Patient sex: F
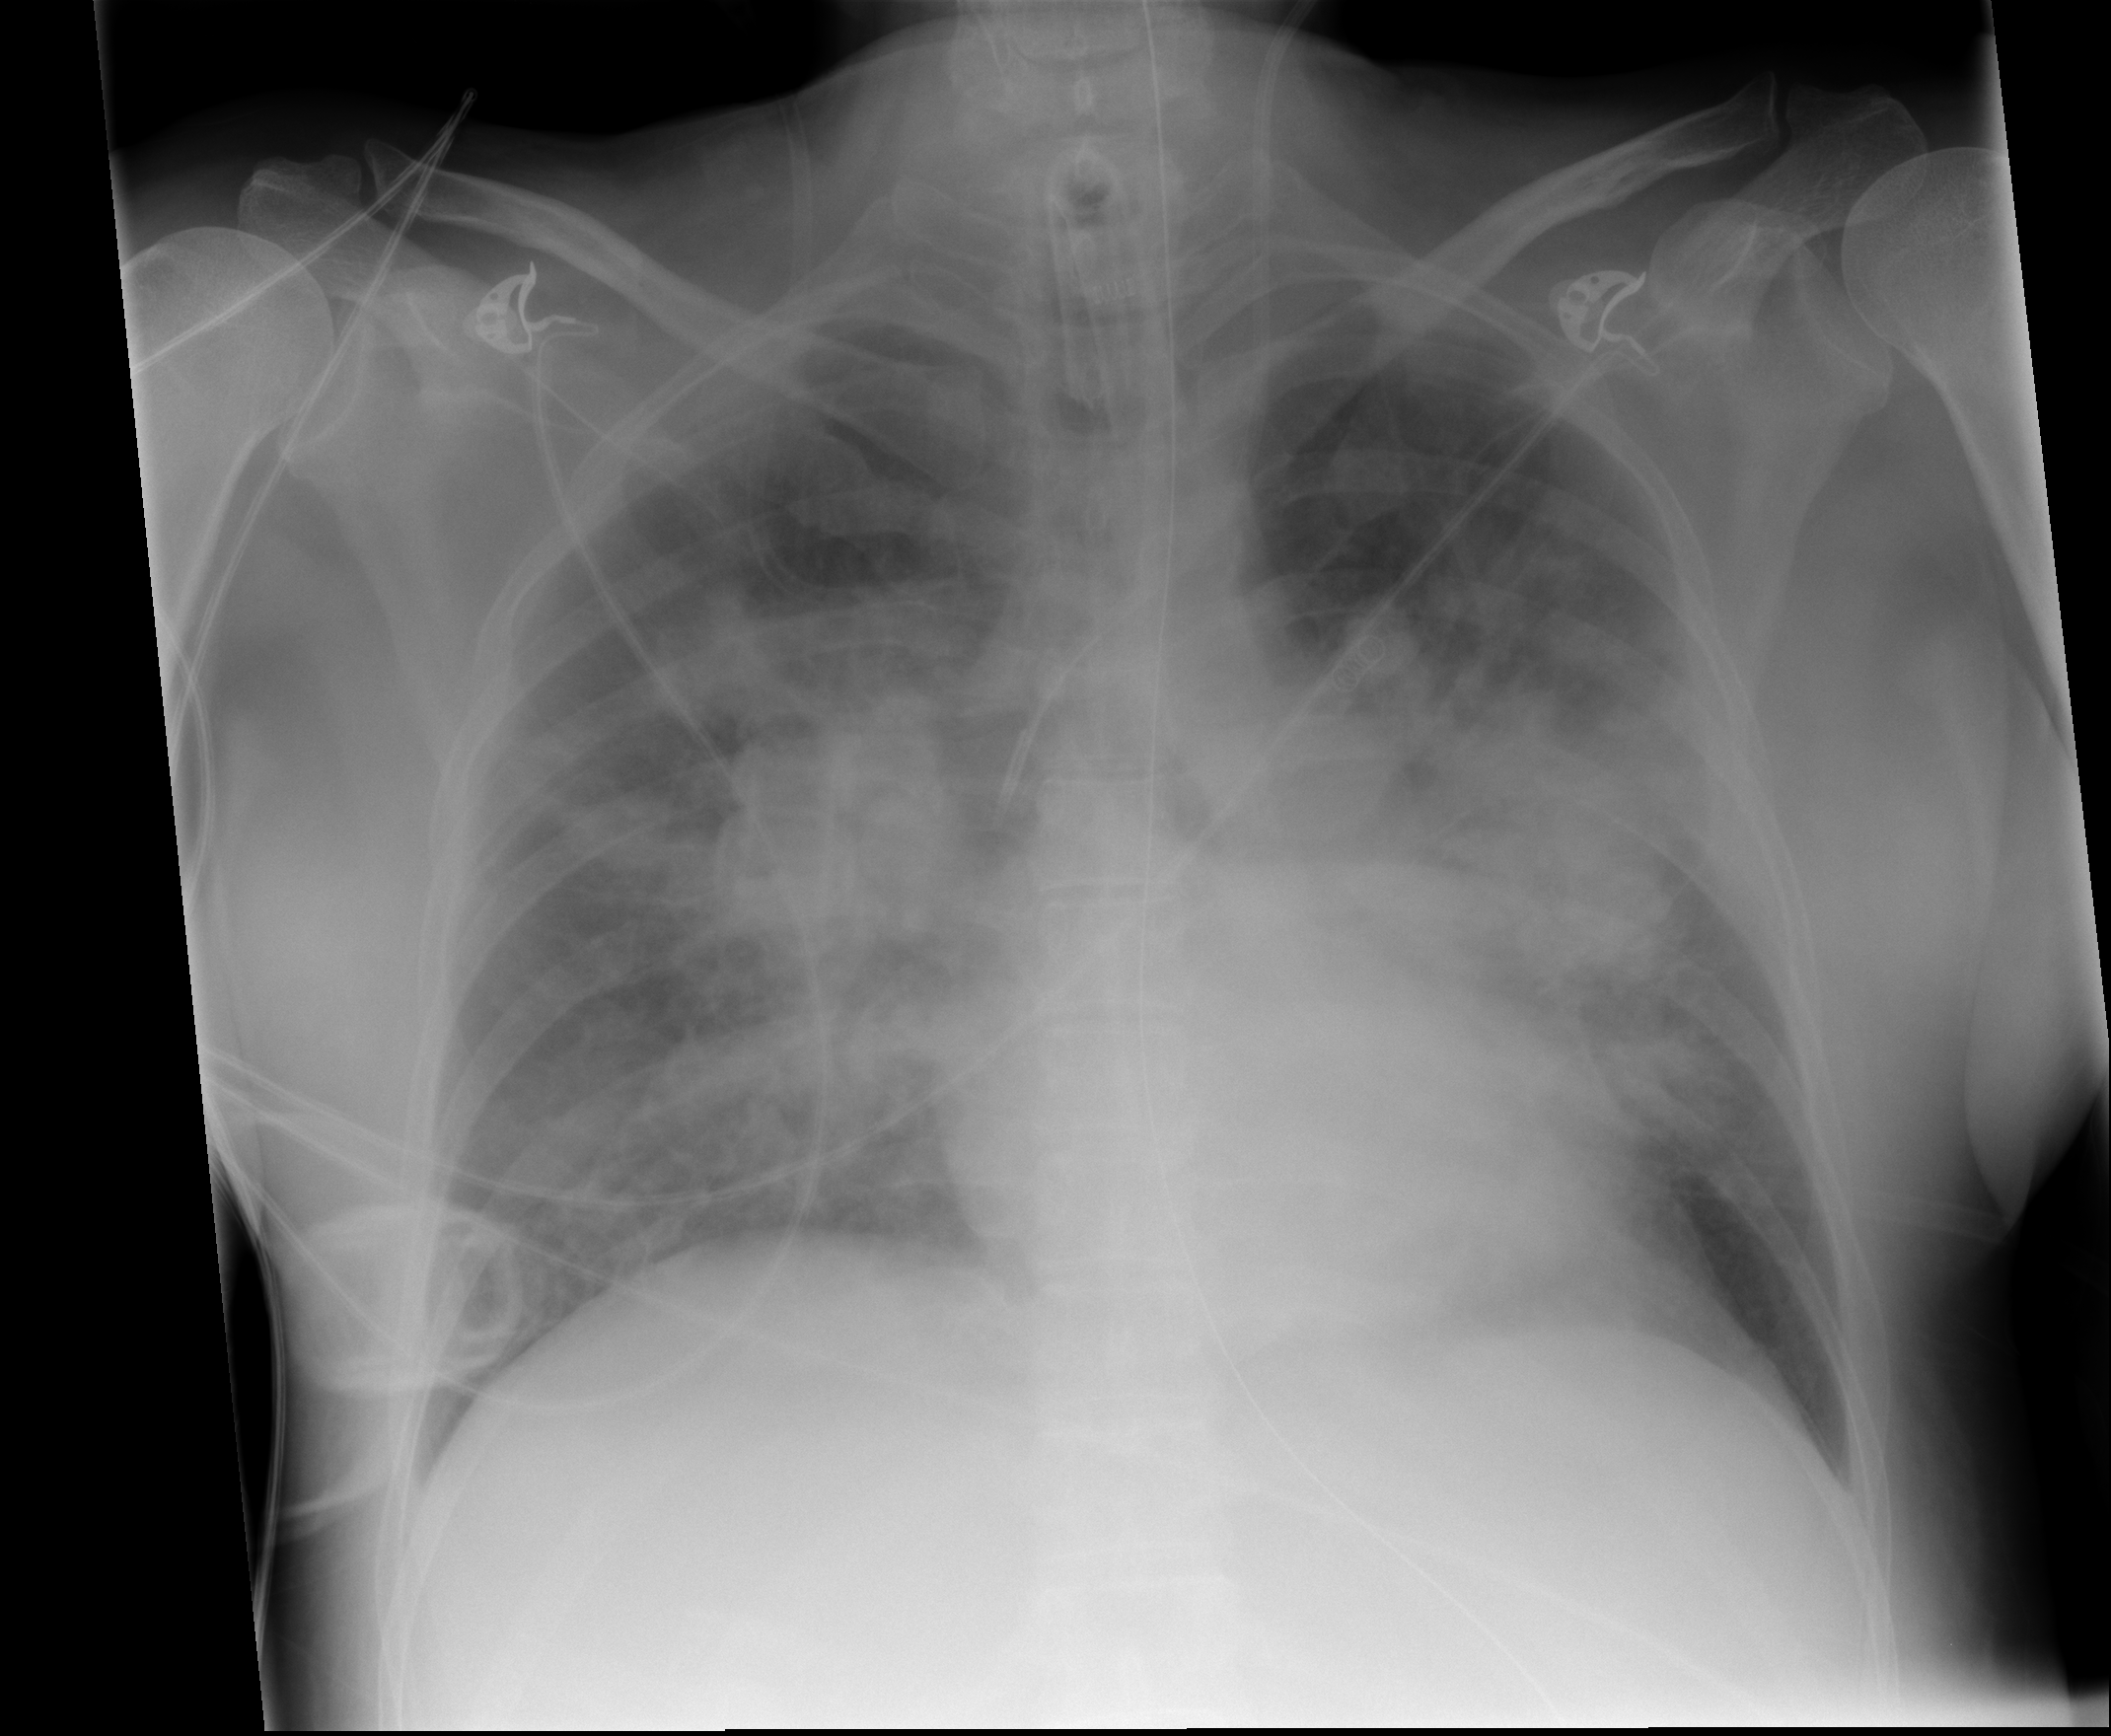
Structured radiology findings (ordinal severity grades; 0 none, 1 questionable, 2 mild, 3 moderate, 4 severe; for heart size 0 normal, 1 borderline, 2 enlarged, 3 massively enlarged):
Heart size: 1
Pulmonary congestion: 2
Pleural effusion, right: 0
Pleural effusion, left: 0
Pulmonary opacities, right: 3
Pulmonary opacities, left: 3
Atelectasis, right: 2
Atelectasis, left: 2